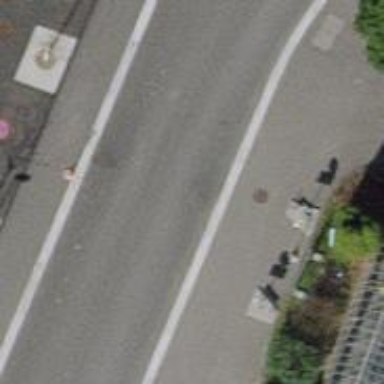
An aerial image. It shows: Traffic calming feature called choker.